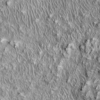
Label: not_dusty